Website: macys
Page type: customer-info-address
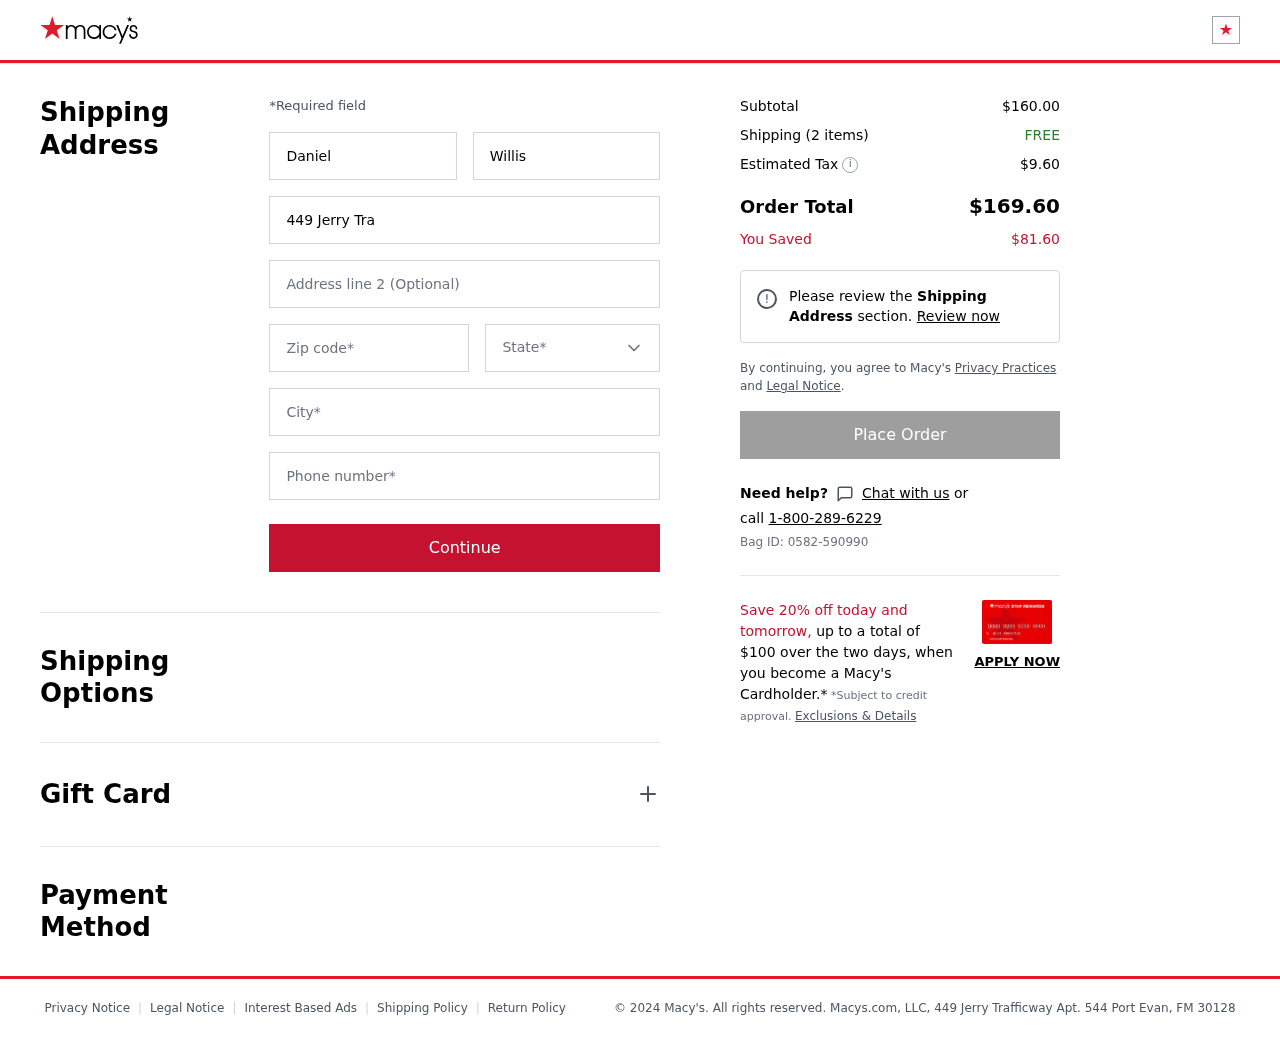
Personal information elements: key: PII_CITY
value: Port Evan
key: PII_FIRSTNAME
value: Daniel
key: PII_LASTNAME
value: Willis
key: PII_PHONE
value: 6543799012
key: PII_POSTCODE
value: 30128
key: PII_STATE
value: FM
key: PII_STREET
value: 449 Jerry Trafficway Apt. 544
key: PII_STREET2
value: Suite 843
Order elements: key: ORDER_SUBTOTAL
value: $160.00
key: ORDER_NUM_ITEMS
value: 2
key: ORDER_SHIPPING_COST
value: FREE
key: ORDER_TAX
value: $9.60
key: ORDER_TOTAL
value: $169.60
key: ORDER_SAVINGS
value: $81.60
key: ORDER_BAG_ID
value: Bag ID: 0582-590990